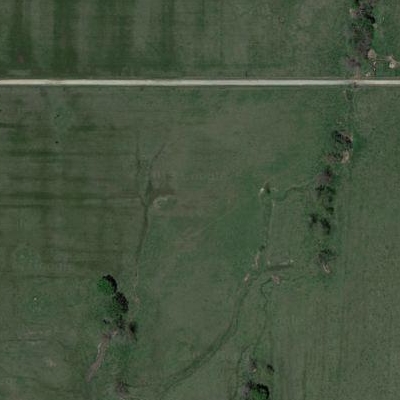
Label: aGrass